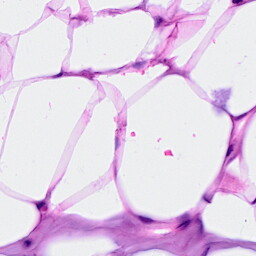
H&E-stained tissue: Breast